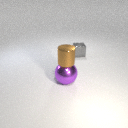
small gray metal cube behind large purple metal sphere